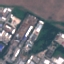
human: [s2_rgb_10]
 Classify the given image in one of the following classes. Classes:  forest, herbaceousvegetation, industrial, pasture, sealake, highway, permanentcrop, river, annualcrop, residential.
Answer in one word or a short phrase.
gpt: Industrial